Interaction volume radius: 10 \u00c5
Interaction volume height: 15 \u00c5
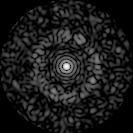
Disorder parameter: 0.8314